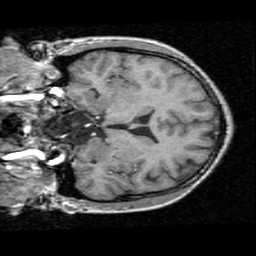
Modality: T1w
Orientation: coronal
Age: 20
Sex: female